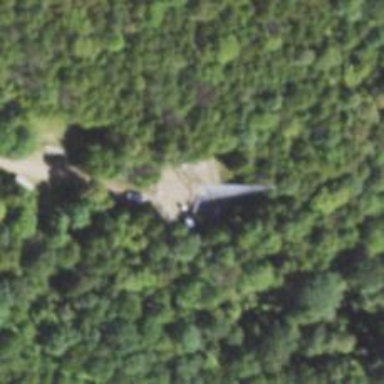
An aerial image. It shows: Man-made mast used for communication purposes.